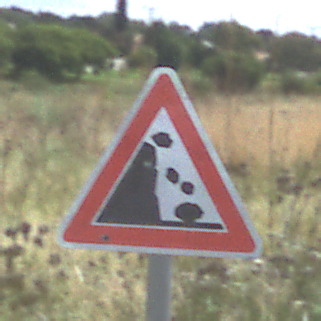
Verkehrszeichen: SteinschlagLinks
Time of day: Midday
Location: Outdoor (Nature)
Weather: PartlyCloudy
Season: NotSpecified
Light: Natural